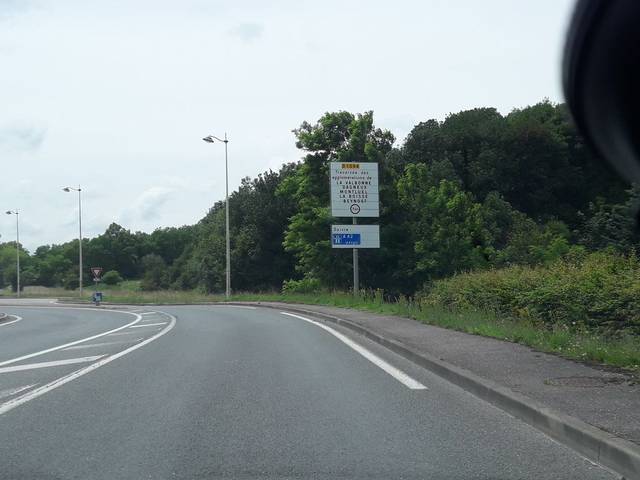
Region: France
Coordinates: 45.899, 5.186